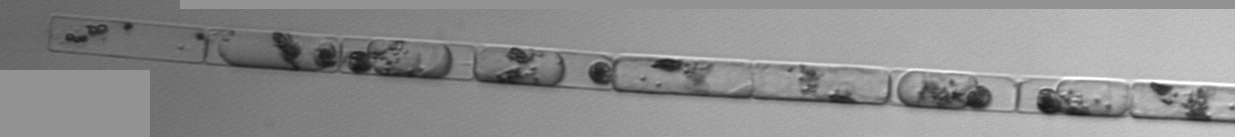
Label: Guinardia_delicatula_TAG_internal_parasite